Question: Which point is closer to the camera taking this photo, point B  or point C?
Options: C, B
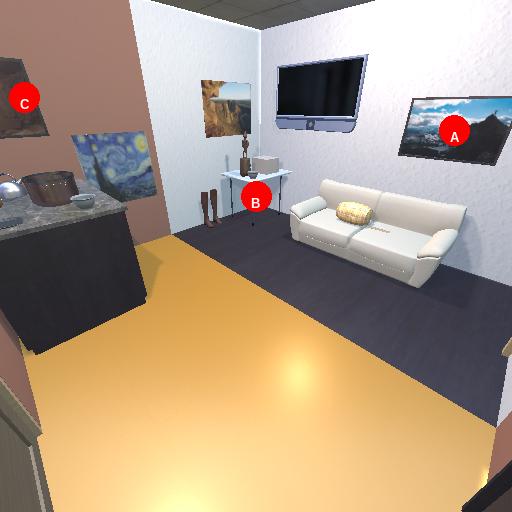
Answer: C